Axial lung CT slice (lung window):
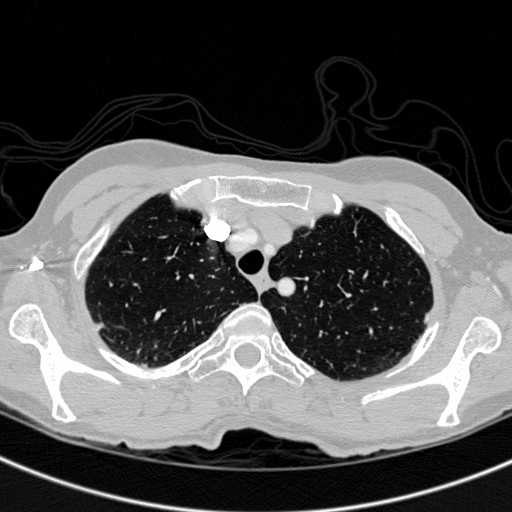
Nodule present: no